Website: ulta-beauty
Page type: payment
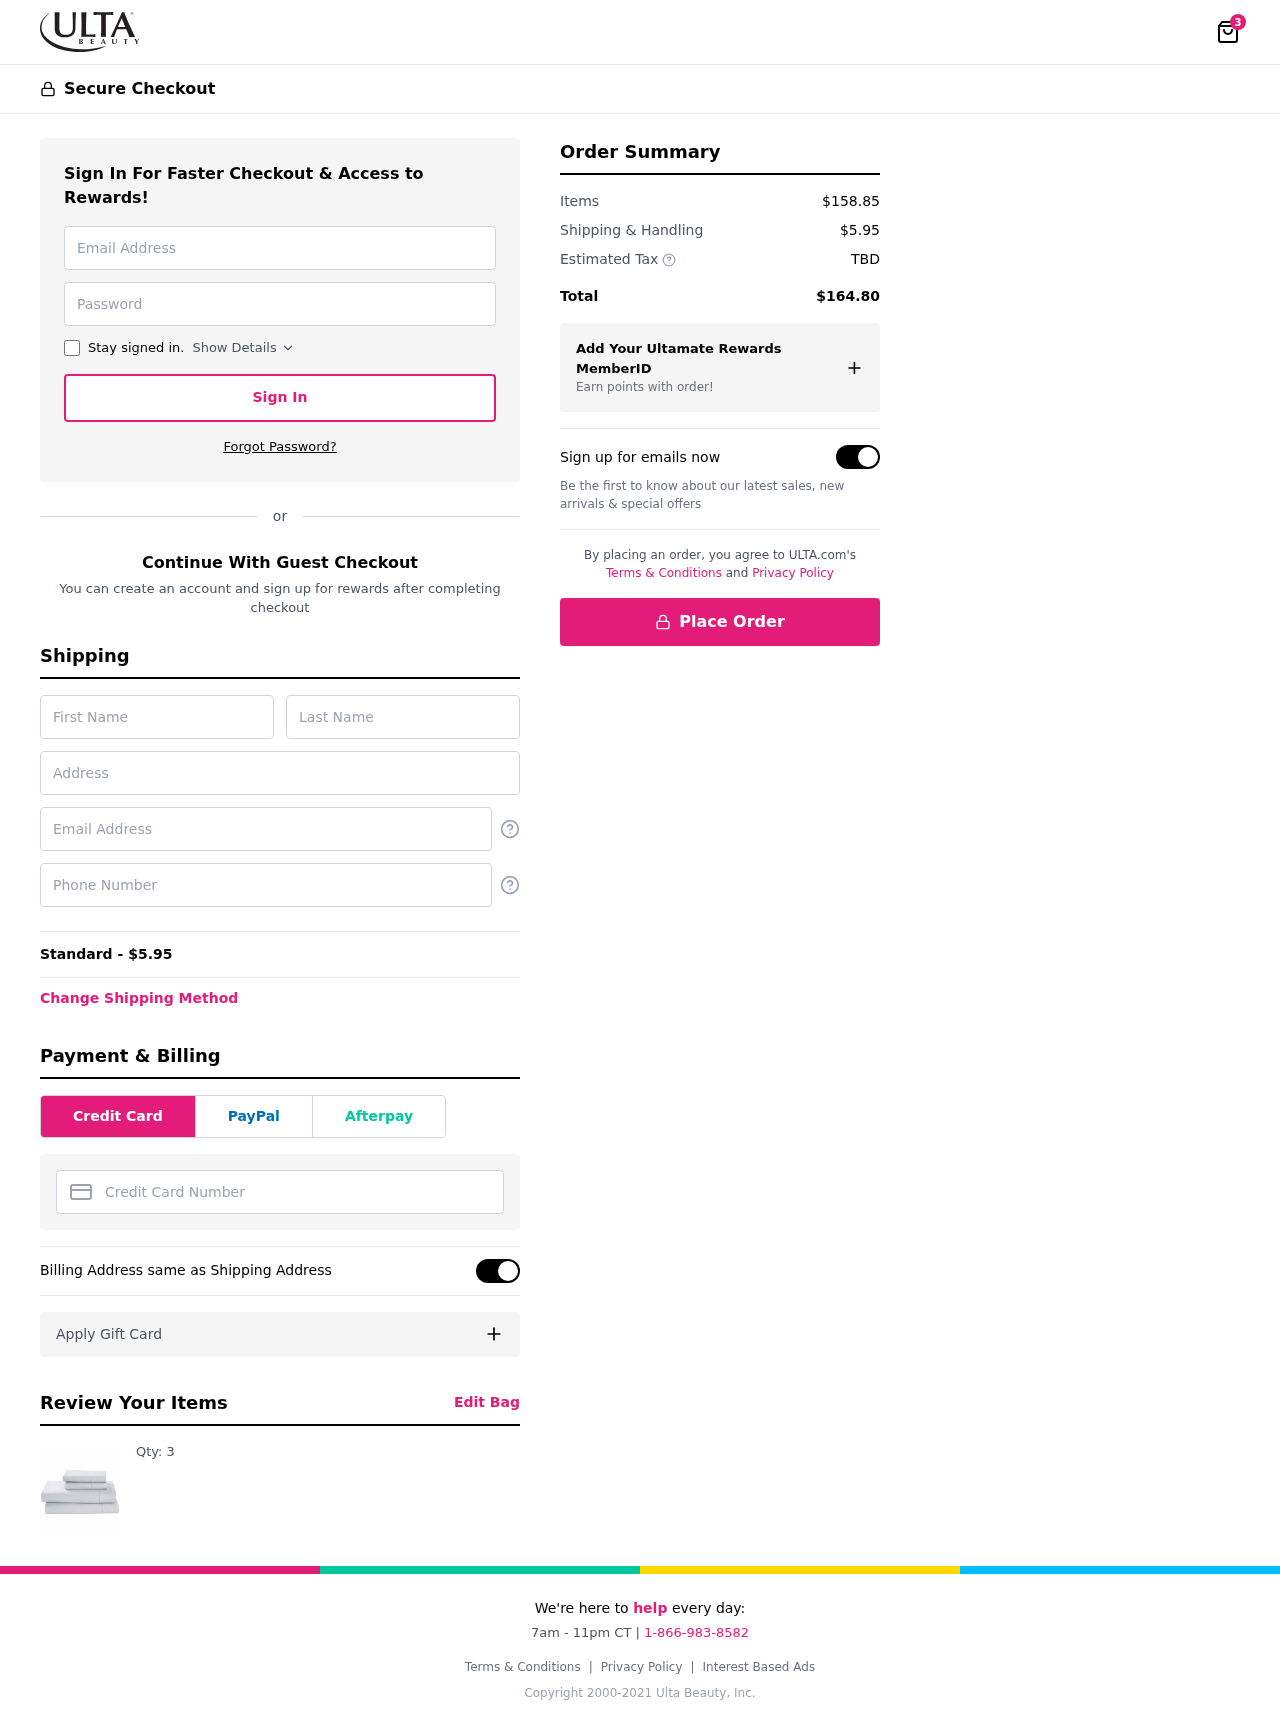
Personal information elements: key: PII_CARD_NUMBER
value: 3434 9173 5987 585
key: PII_EMAIL
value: tsilva@gmail.com
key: PII_FIRSTNAME
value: Thomas
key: PII_LASTNAME
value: Silva
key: PII_PHONE
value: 8992615884
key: PII_STREET
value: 96254 Jason Street Suite 927
Product elements: key: PRODUCT1_QUANTITY
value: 3
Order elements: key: ORDER_NUM_ITEMS
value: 3
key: ORDER_SHIPPING_COST
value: $5.95
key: ORDER_SHIPPING_COST
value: Standard - $5.95
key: ORDER_SUBTOTAL
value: $158.85
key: ORDER_TAX
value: TBD
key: ORDER_TOTAL
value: $164.80